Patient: sex M, age 55
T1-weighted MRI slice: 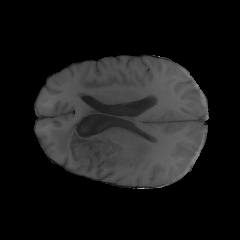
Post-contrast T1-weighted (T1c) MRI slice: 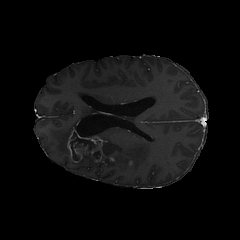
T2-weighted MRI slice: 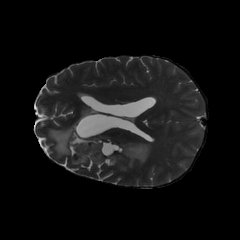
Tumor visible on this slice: yes
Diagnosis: Glioblastoma, IDH-wildtype
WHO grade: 4